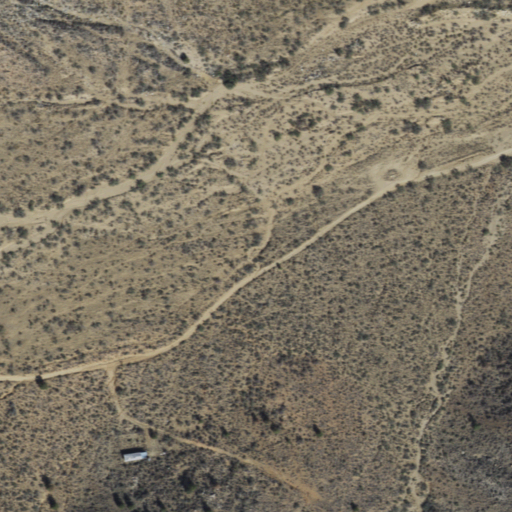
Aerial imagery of valley in Arizona named Left Fork Vock Canyon containing shrub and open development